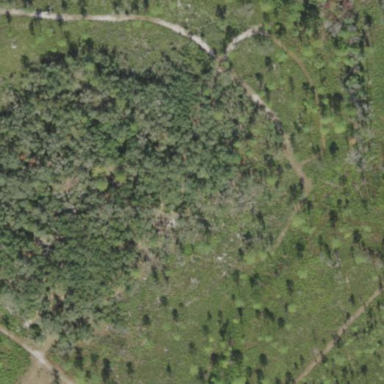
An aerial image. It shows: Mixed woodland area with various types of leaves.